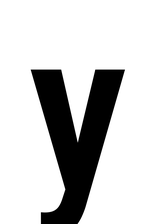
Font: Roboto_Condensed_SemiBold